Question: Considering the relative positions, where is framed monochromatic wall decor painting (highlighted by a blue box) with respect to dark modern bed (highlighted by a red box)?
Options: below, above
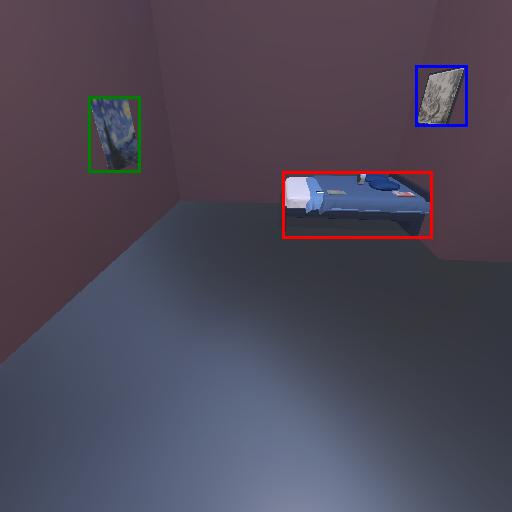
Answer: below